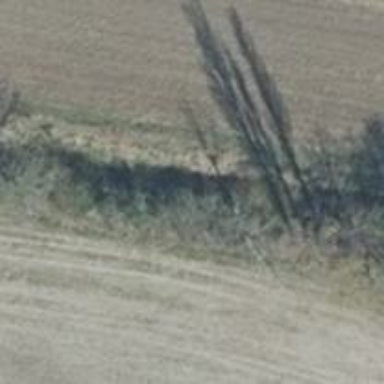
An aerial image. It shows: Row of deciduous broadleaved trees.